Question: I have a datagrid, and in one of its columns I've placed a CellTemplate that contains images (little icons).
These images are shown only if a certain condition is met, depending on the content of another cell.
The problem I'm facing is that even if the images are hide, the blank space is "reserved", so they are not correctly aligned all the left.
Here is a printscreen to give you an idea:

Currently I'm using a WrapPanel, but I've tried also with a StackPanel with horizontal orientation but the image are always positioned in their exact order/position and not aligned/shifted to the left.
Here is the code:
'''
<DataGridTemplateColumn Header="Icons" Width="SizeToCells" IsReadOnly="True">
<DataGridTemplateColumn.CellTemplate>
<DataTemplate>
<WrapPanel>
<Image x:Name="myIMGa" Width="24" Height="24" Style="{StaticResource hideImgA}" Source="imagesrchitettura.png">
<Image x:Name="myIMGb" Width="24" Height="24" Style="{StaticResource hideImgB}" Source="images\geologia.png">
<Image x:Name="myIMGc" Width="24" Height="24" Style="{StaticResource hideImgC}" Source="images\idraulica.png">
<Image x:Name="myIMGd" Width="24" Height="24" Style="{StaticResource hideImgD}" Source="imagesmbiente.png">
<Image x:Name="myIMGe" Width="24" Height="24" Style="{StaticResource hideImgE}" Source="imagesrcheologia.png">
<Image x:Name="myIMGf" Width="24" Height="24" Style="{StaticResource hideImgF}" Source="images\galleria.png">
<Image x:Name="myIMGg" Width="24" Height="24" Style="{StaticResource hideImgG}" Source="imagesiadotto.png">
<Image x:Name="myIMGh" Width="24" Height="24" Style="{StaticResource hideImgH}" Source="images\svincolo.png">
<Image x:Name="myIMGi" Width="24" Height="24" Style="{StaticResource hideImgI}" Source="images
ender3d.png">
<Image x:Name="myIMGl" Width="24" Height="24" Style="{StaticResource hideImgL}" Source="images\geologia2.png">
</WrapPanel>
</DataTemplate>
</DataGridTemplateColumn.CellTemplate>
</DataGridTemplateColumn>
'''
to make them hidden I use a staticResource file with a setter:
'''
<Style TargetType="Image" x:Key="hideImgA">
<Style.Triggers>
<DataTrigger Binding="{Binding hideIMGA}" Value="1">
<Setter Property="Visibility" Value="Hidden"/>
</DataTrigger>
</Style.Triggers>
</Style>
'''
Is there a way in WPF to easily tell that images must be aligned to the left?
Thanks
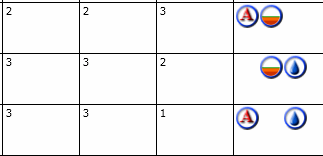
Answer: Replace 'Visibility.Hidden' by 'Visibility.Collapsed'. Then the invisible controls do not take part in layout.
'''
<DataTrigger Binding="{Binding hideIMGA}" Value="1">
<Setter Property="Visibility" Value="Collapsed"/>
</DataTrigger>
'''